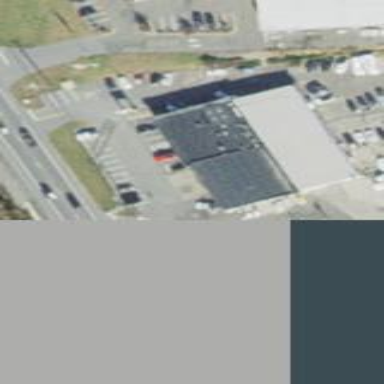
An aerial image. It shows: Commercial building.